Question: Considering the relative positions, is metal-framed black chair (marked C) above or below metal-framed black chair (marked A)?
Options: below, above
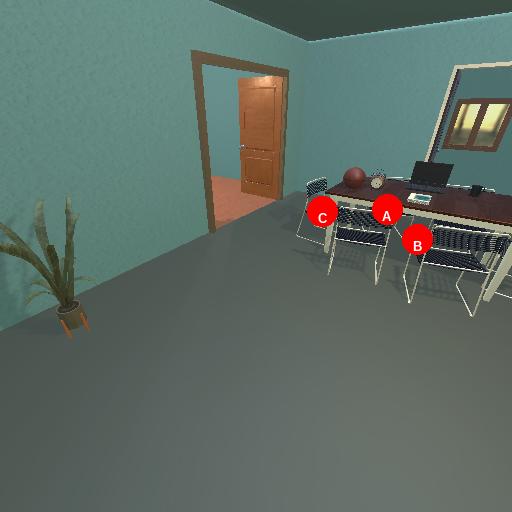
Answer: below